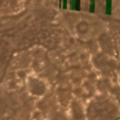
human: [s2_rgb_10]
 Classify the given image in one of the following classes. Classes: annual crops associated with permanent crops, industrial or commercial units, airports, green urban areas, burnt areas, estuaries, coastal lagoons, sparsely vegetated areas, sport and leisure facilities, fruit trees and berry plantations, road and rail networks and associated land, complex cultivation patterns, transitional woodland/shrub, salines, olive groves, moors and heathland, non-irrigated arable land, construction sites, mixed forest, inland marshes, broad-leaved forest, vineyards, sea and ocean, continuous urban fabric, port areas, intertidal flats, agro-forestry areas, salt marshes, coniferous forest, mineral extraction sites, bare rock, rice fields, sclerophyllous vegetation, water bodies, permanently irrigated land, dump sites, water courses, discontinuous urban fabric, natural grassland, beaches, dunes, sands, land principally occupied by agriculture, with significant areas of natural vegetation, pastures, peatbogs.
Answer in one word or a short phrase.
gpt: non-irrigated arable land